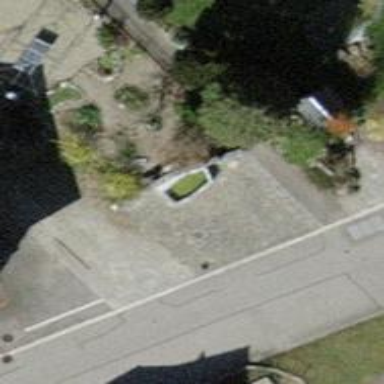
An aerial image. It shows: Drinking water fountain.